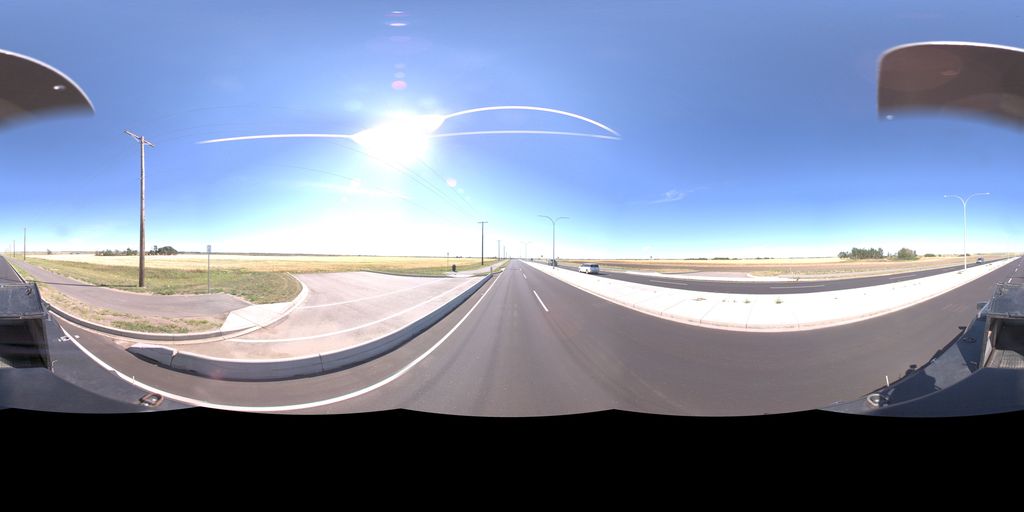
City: saskatoon